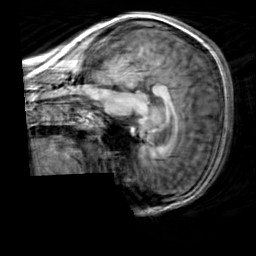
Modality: T1w
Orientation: sagittal
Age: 20
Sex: male
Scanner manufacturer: siemens
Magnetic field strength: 3 T
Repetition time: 2.3 s
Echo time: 0.00303 s